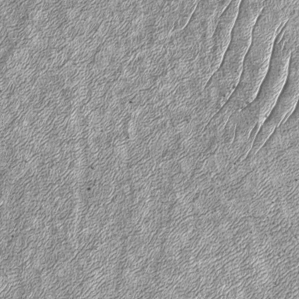
Label: frost